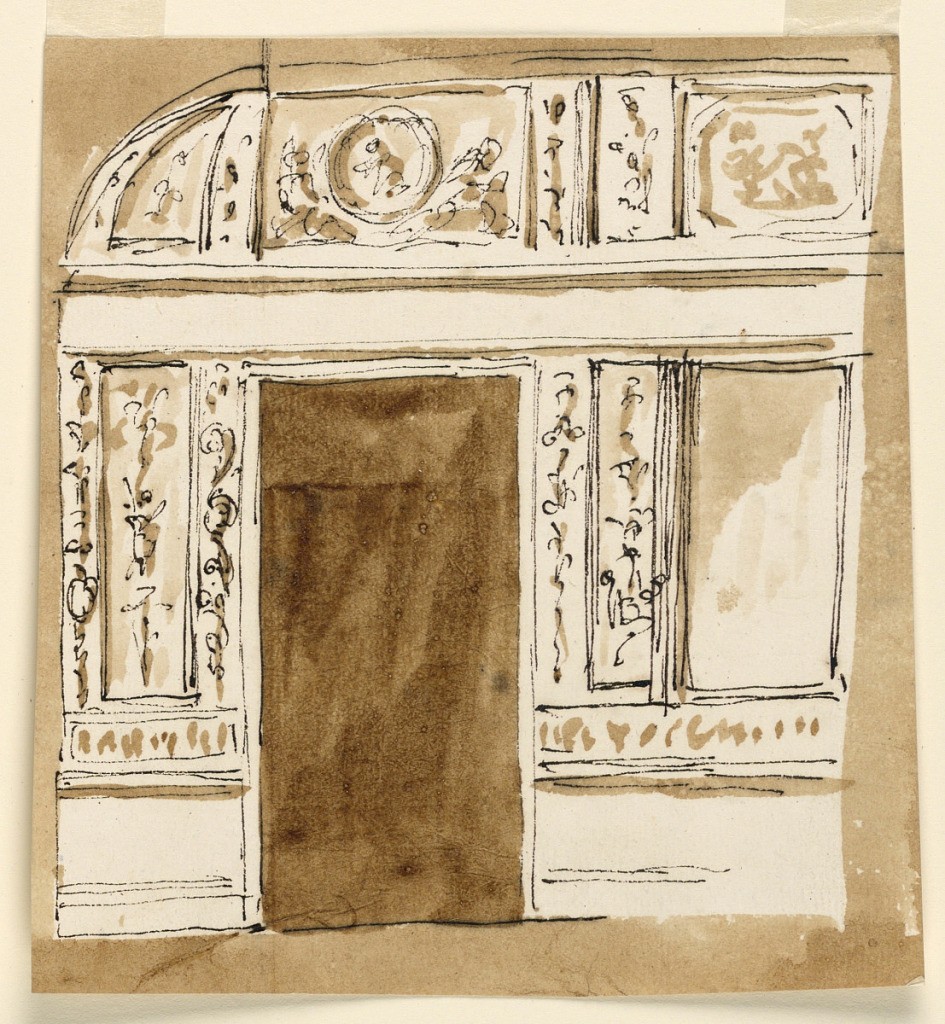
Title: Design for a Door Wall
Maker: Giuseppe Barberi, Italian, 1746–1809
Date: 1746–1809
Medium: Pen and brown ink, brush and brown wash on off-white laid paper, lined
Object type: Drawing
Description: Design for a Door Wall.